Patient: sex M, age 57
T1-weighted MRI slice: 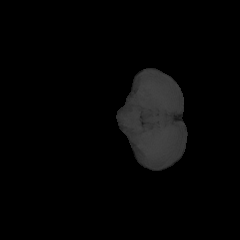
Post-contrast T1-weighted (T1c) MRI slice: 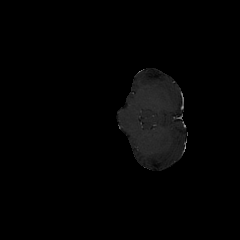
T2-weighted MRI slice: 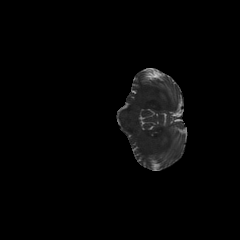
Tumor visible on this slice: no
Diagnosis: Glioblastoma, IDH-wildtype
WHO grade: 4